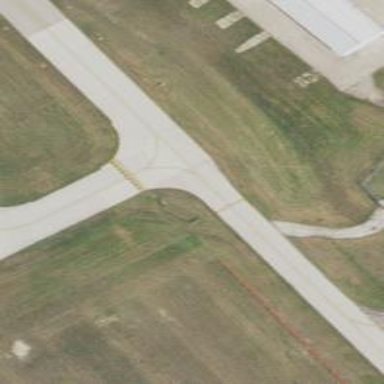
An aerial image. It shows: Image of taxiway at airport.